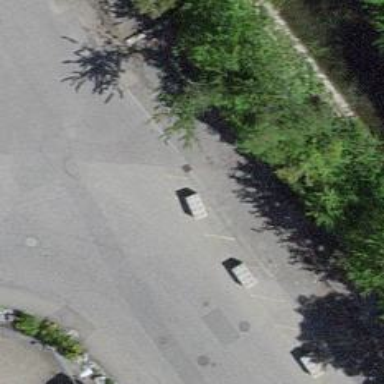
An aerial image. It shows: Bollard barrier.